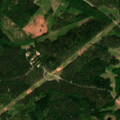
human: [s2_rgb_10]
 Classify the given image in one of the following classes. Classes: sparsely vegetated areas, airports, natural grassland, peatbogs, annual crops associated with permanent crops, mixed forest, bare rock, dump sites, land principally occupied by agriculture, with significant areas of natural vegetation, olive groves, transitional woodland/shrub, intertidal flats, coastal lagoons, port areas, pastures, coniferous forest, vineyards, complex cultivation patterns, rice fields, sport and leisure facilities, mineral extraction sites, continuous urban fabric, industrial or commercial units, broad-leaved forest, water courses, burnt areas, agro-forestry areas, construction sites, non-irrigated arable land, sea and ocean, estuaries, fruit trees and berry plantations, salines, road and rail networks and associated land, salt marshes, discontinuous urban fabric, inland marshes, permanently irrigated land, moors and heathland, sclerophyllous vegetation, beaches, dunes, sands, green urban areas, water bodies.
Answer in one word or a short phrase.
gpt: coniferous forest, mixed forest, transitional woodland/shrub